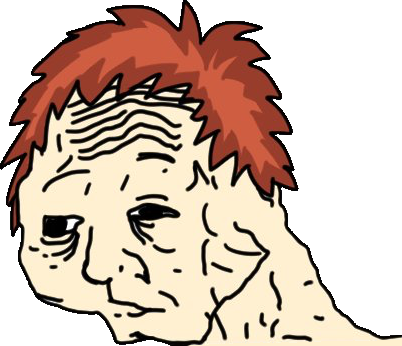
Label: 5_Yes_Honey